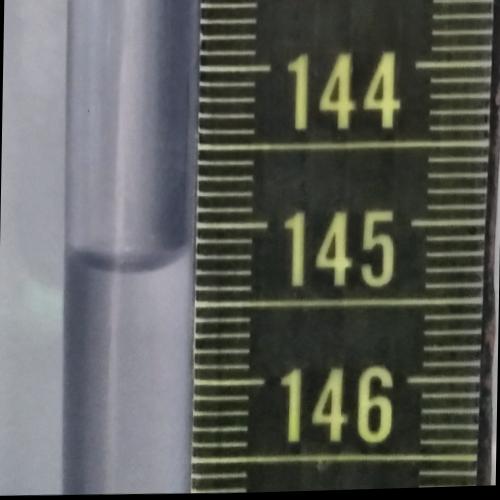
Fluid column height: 145.2 cm